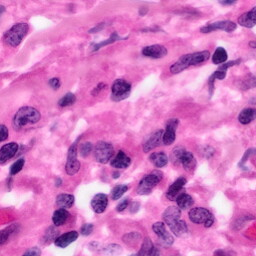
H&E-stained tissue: Pancreatic